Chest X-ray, AP view. Patient: 58 years old, sex F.
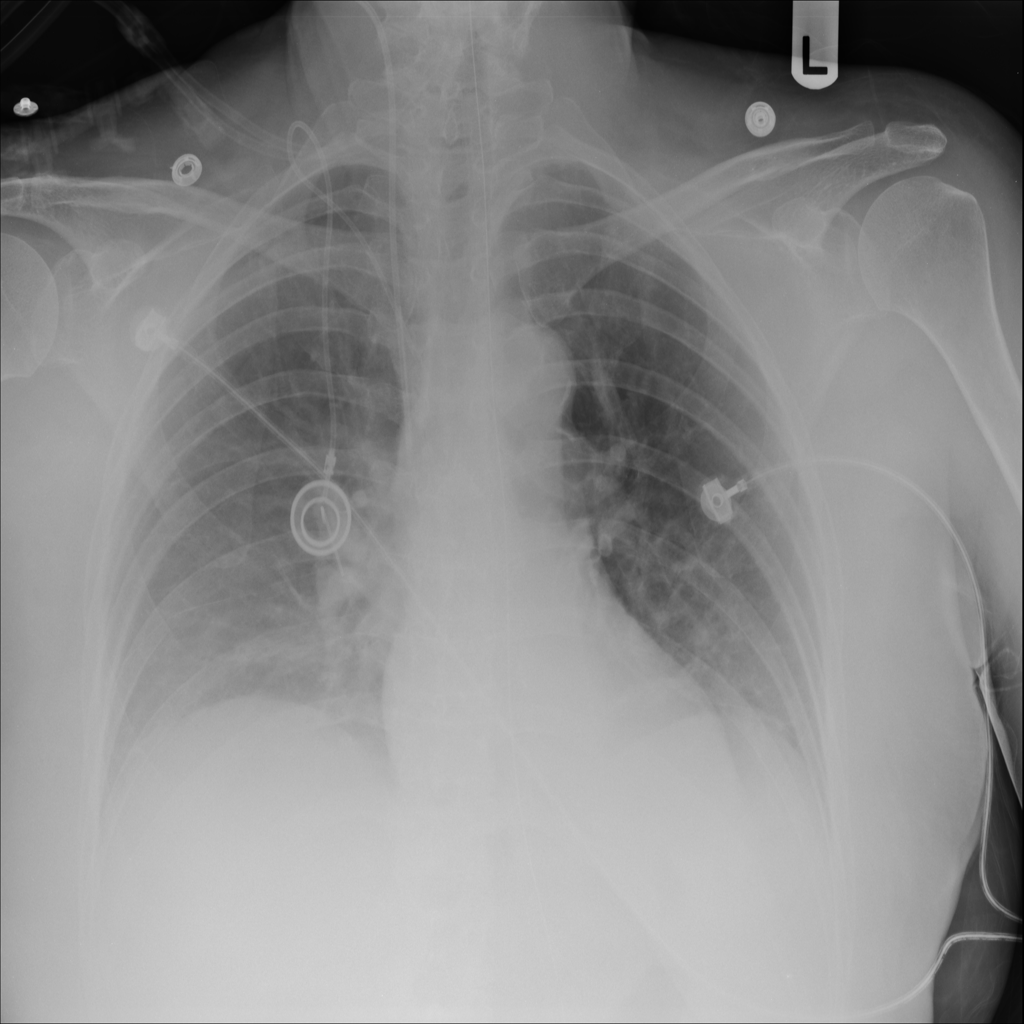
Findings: No Finding